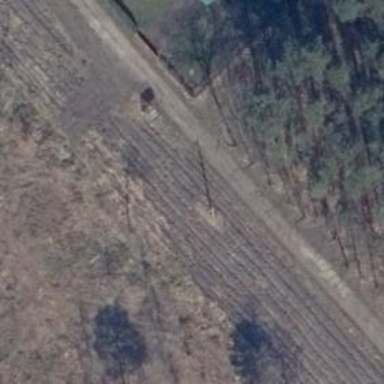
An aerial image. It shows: Dirt track road with grade 4 track type.